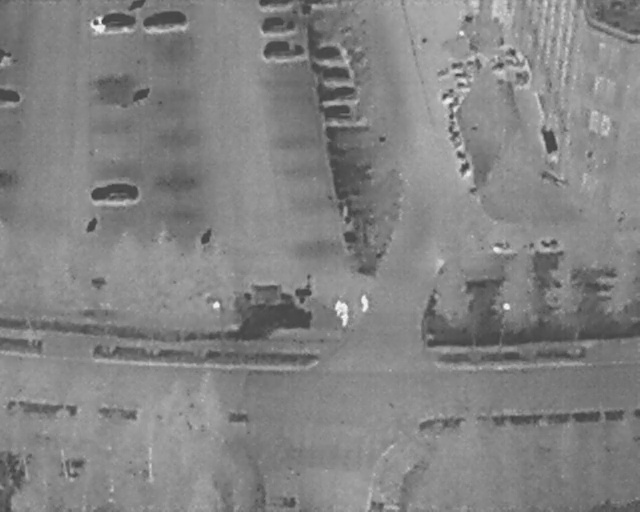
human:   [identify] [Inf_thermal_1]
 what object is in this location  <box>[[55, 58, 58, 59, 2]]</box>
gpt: <ref>1 medium person at the center</ref>

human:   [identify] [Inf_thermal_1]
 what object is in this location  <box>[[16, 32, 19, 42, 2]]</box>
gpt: <ref>1 medium car at the left</ref>